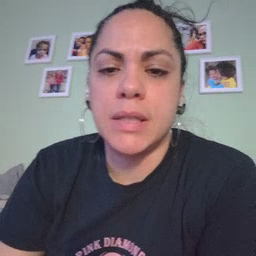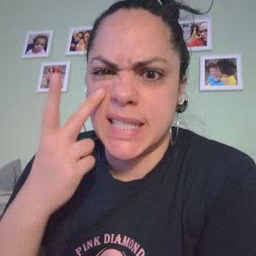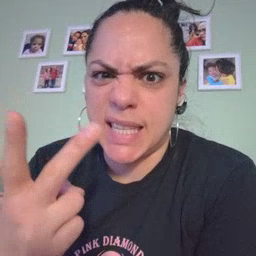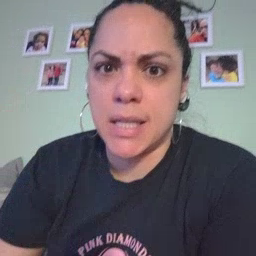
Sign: see